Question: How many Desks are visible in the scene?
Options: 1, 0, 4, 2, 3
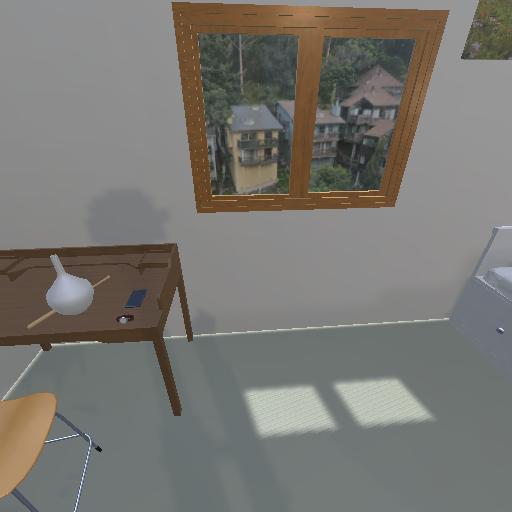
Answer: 1